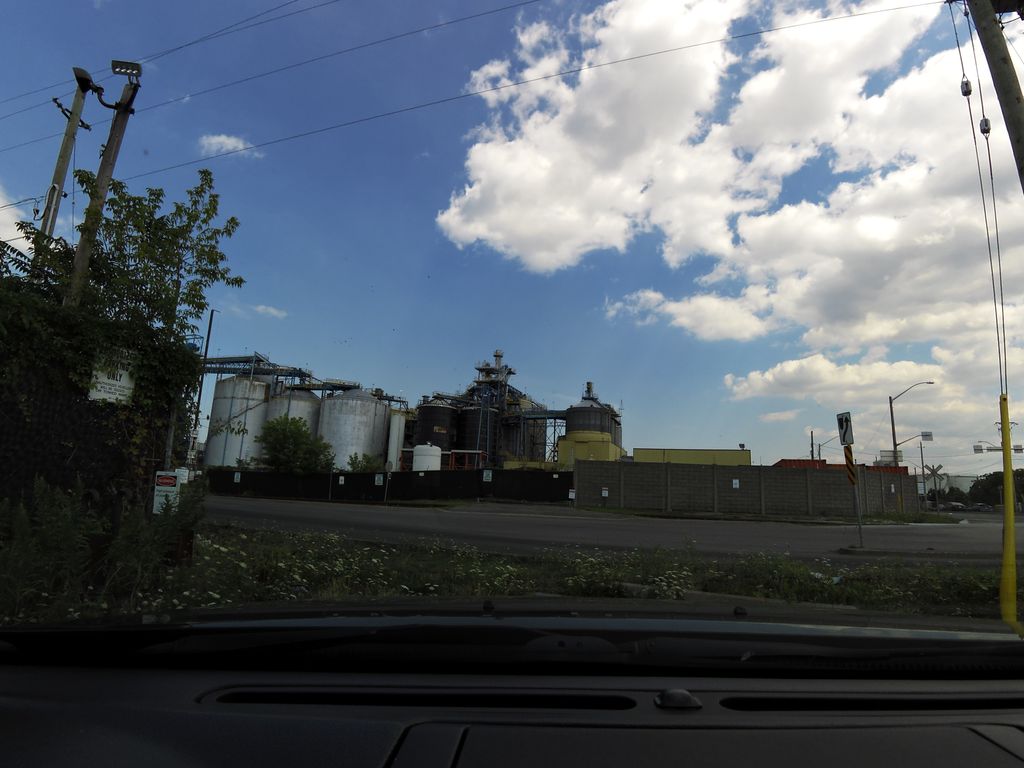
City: hamilton